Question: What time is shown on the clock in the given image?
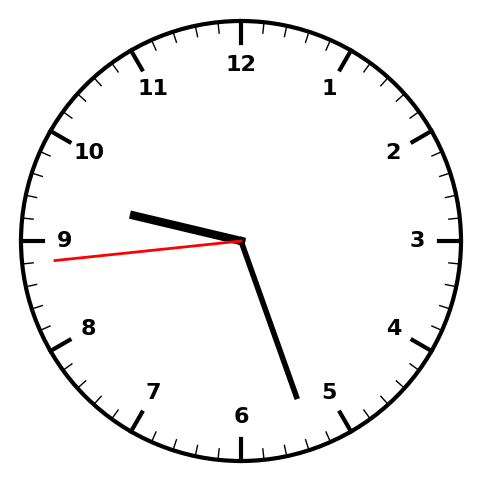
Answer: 09:26:44